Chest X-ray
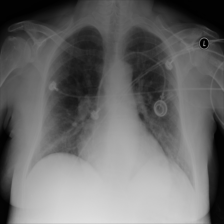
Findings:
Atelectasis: negative
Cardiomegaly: positive
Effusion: negative
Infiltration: negative
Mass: negative
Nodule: negative
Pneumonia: negative
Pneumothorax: negative
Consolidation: negative
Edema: positive
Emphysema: negative
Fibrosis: negative
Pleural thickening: negative
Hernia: negative